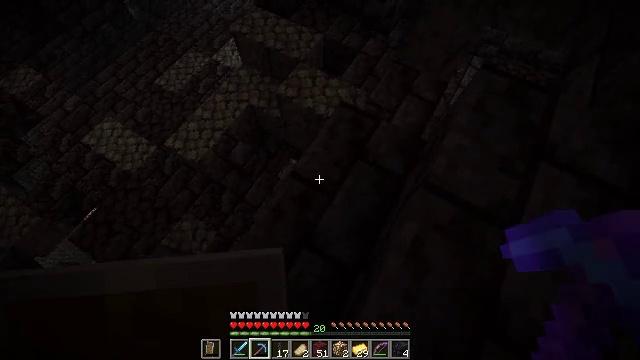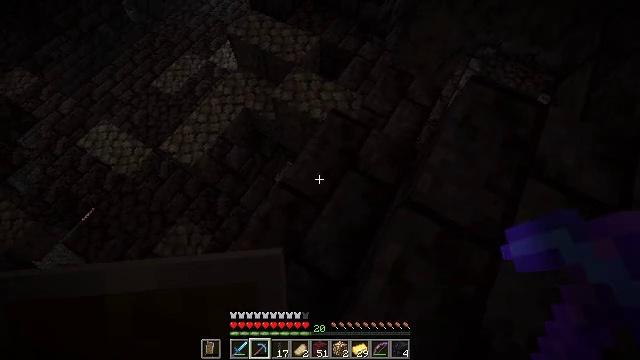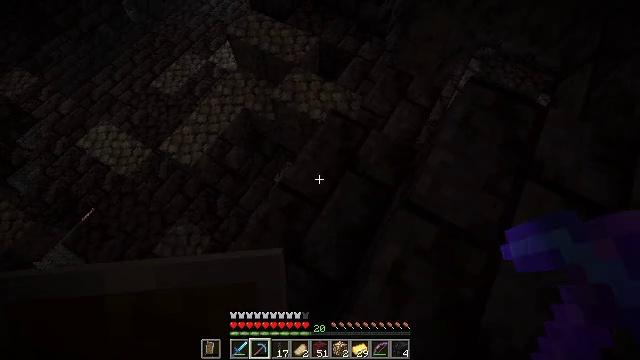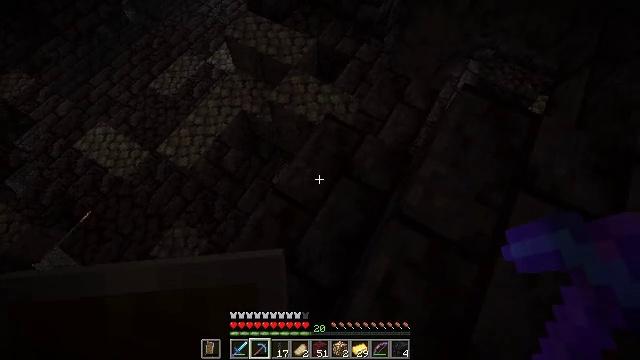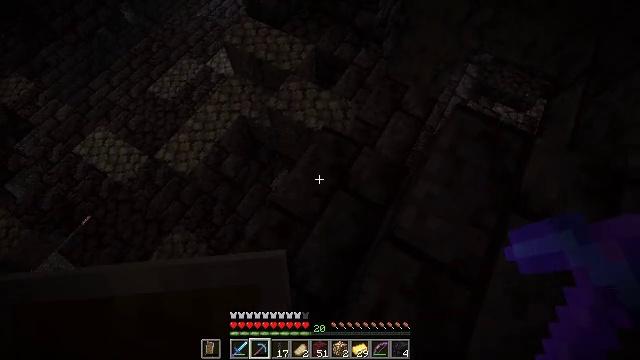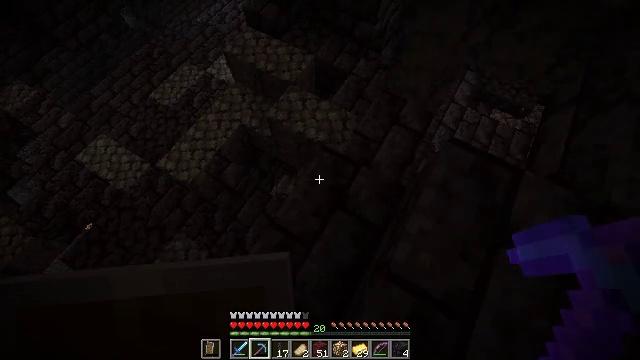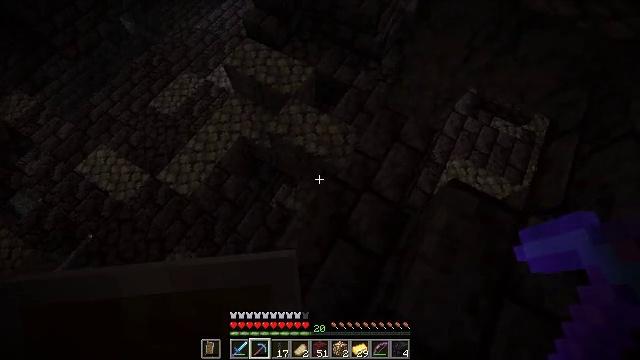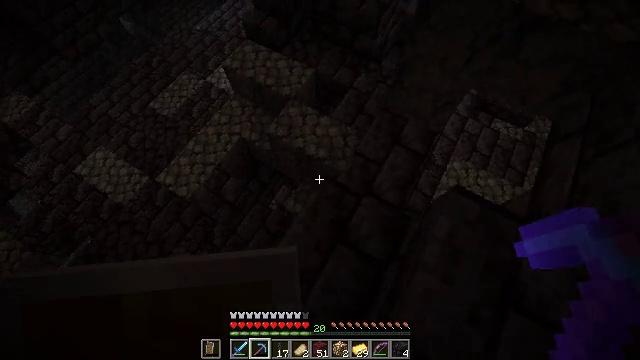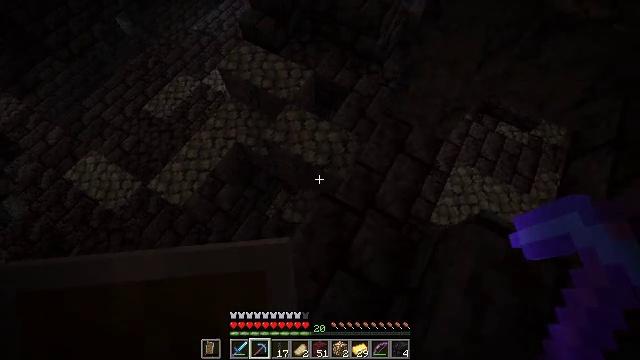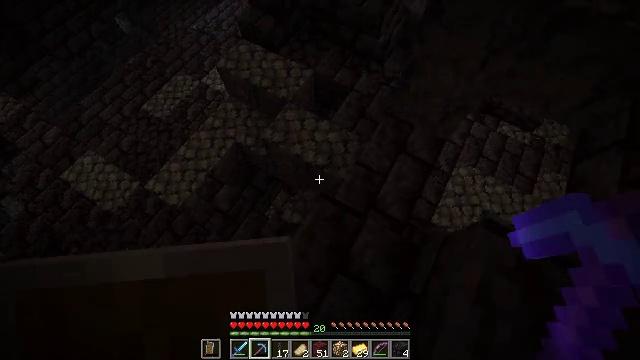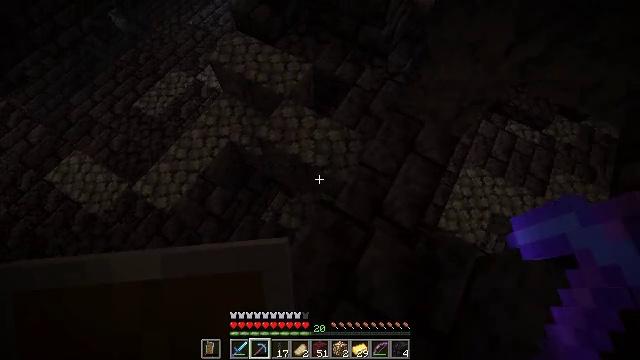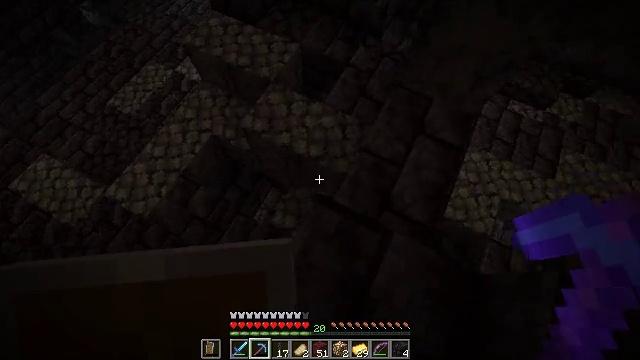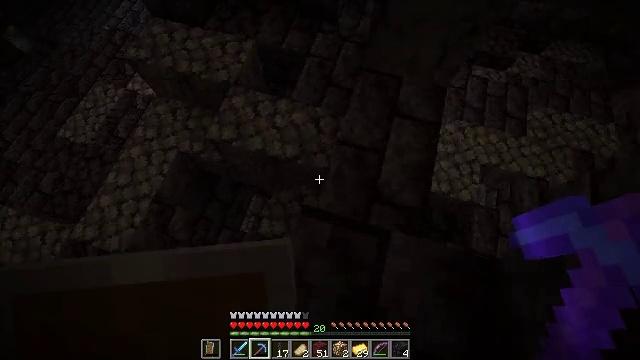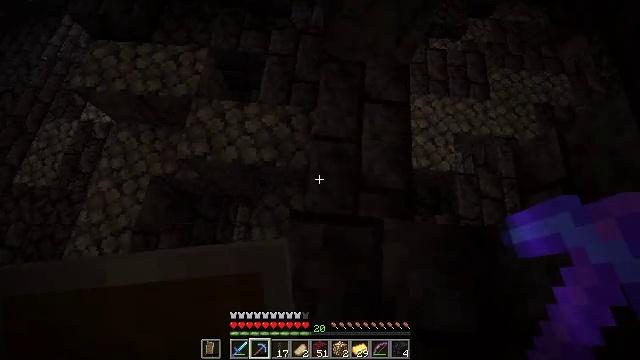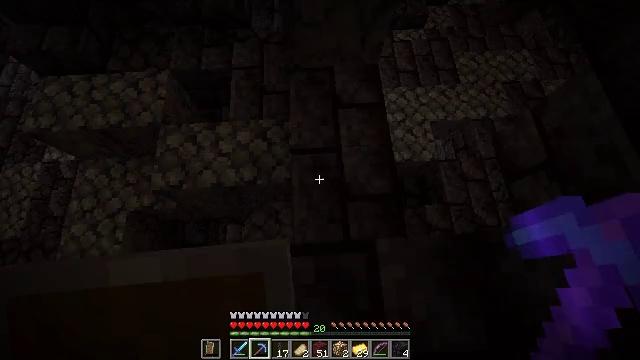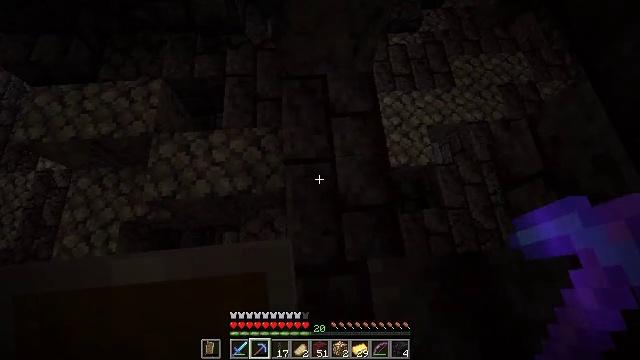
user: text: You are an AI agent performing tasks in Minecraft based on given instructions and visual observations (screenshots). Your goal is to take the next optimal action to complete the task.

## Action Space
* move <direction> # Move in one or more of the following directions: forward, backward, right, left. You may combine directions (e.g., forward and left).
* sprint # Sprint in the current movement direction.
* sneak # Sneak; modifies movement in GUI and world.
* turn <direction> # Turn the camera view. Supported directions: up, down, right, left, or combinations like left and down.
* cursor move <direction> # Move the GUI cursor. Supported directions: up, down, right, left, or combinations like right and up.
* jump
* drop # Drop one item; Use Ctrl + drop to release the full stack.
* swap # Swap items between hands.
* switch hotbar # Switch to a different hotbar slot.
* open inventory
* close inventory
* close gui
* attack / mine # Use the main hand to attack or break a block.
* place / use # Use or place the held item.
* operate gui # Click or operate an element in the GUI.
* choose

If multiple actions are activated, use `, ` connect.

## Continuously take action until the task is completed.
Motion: motion action
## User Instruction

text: Drop a soul sand.
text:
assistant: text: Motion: move forward and move right, sneak
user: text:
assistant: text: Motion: move forward and move right, sneak
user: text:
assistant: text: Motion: move forward
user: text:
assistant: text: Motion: move forward
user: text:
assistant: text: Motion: move forward
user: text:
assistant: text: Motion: move forward
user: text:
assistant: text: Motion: move forward
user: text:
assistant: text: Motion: move forward
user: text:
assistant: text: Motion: move forward, sneak
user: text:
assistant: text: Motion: move forward, sneak
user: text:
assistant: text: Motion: move forward, sneak, turn right and down
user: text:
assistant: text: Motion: move forward and move right, sneak, turn right and down
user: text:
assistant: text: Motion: move forward and move right, sneak, turn right and down
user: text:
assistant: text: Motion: move forward and move right, sneak, turn right
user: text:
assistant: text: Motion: move forward and move right, sneak
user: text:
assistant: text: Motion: move forward, sneak
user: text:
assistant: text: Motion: move forward, sneak
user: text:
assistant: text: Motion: move forward
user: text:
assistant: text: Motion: move forward
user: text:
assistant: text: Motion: move forward
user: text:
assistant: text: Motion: move forward, turn left
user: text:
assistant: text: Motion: move forward, turn left and up
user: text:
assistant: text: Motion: move forward, turn left and up
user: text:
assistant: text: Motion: move forward, turn left and up
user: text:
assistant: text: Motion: move forward, turn left
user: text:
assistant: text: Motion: move forward, turn left
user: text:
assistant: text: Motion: move forward
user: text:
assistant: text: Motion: move forward
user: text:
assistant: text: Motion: move forward
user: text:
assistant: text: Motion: move forward